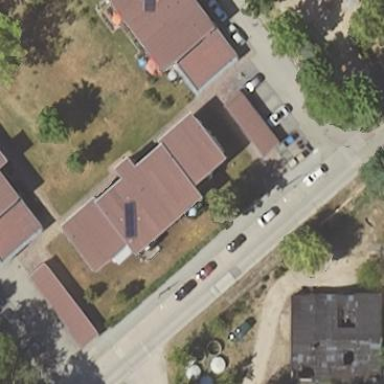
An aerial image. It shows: Terrace building.